Chest X-ray. View position: PA
Patient age: 49
Patient sex: F
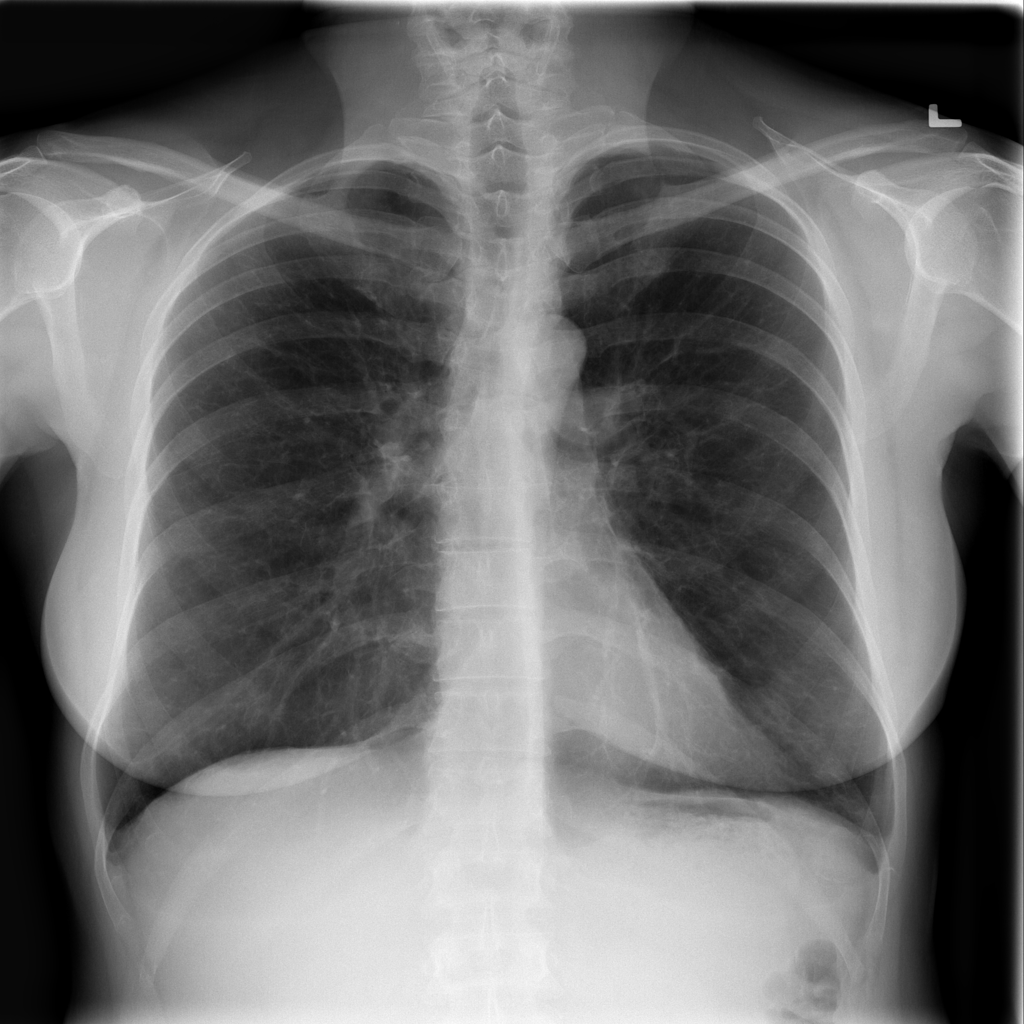
Finding: Pneumothorax